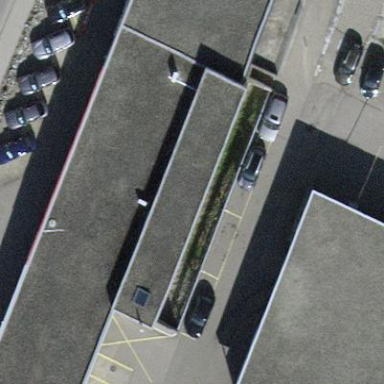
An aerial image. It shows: Car shop building.